Current action and preconditions to check: path_clear

Your task: For each precondition in the list above, predict whether it will hold at this action.

Consider the current scene as observed from the mobile robot's camera, and analyze the predicted future states of all dynamic agents (e.g., people, animals, vehicles, or any moving entities) within the NEXT SECOND.

IMPORTANT: Only answer "very likely" if you are absolutely certain—based on strong, clear evidence—that a dynamic agent will violate the precondition in the predicted future state. Do NOT answer "very likely" for unlikely, ambiguous, or low-probability risks.

Ask yourself for each precondition: Is there a high probability, with clear and convincing evidence, that the predicted future states of any dynamic agent will interfere with the predicted future state of the currently executing action within the NEXT SECOND, causing that precondition to fail?

Assess the risk level based on these predictions. Use "likely" or "very likely" if motions create a clear risk of interference.

Use "neutral" or "improbable" if agents are nearby but their predicted paths are clearly diverging or non-conflicting.

Failure Risk Categories: "very improbable", "improbable", "neutral", "likely", "very likely"

Answer Format: Output ONLY the probability_of_failure value from these categories: "very improbable", "improbable", "neutral", "likely", "very likely"

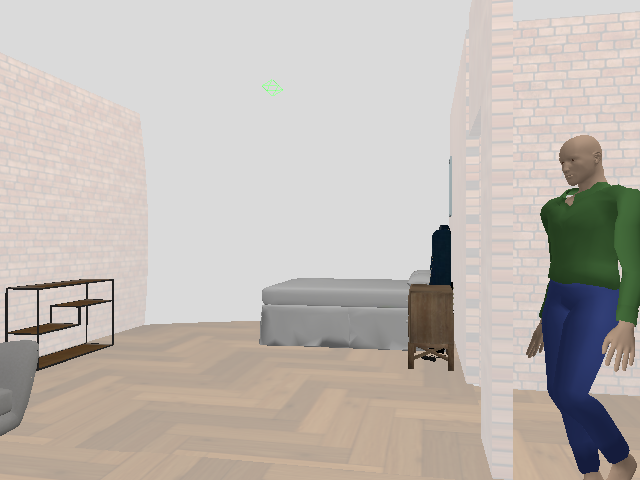

Answer: neutral